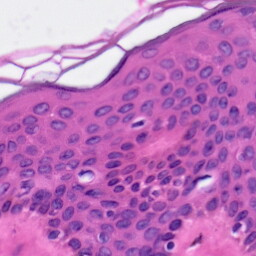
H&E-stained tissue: Skin